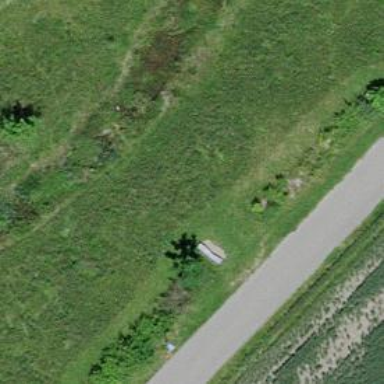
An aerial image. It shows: Bench for seating.